Field crop: maize
Growth stage: 2
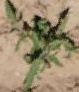
Species: atriplex